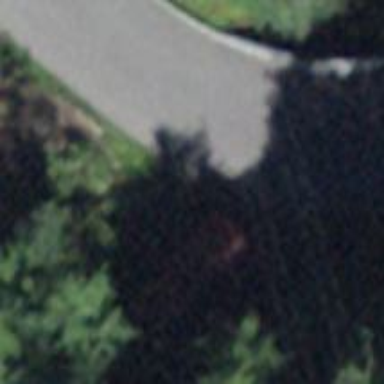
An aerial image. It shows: Tertiary road with asphalt surface.